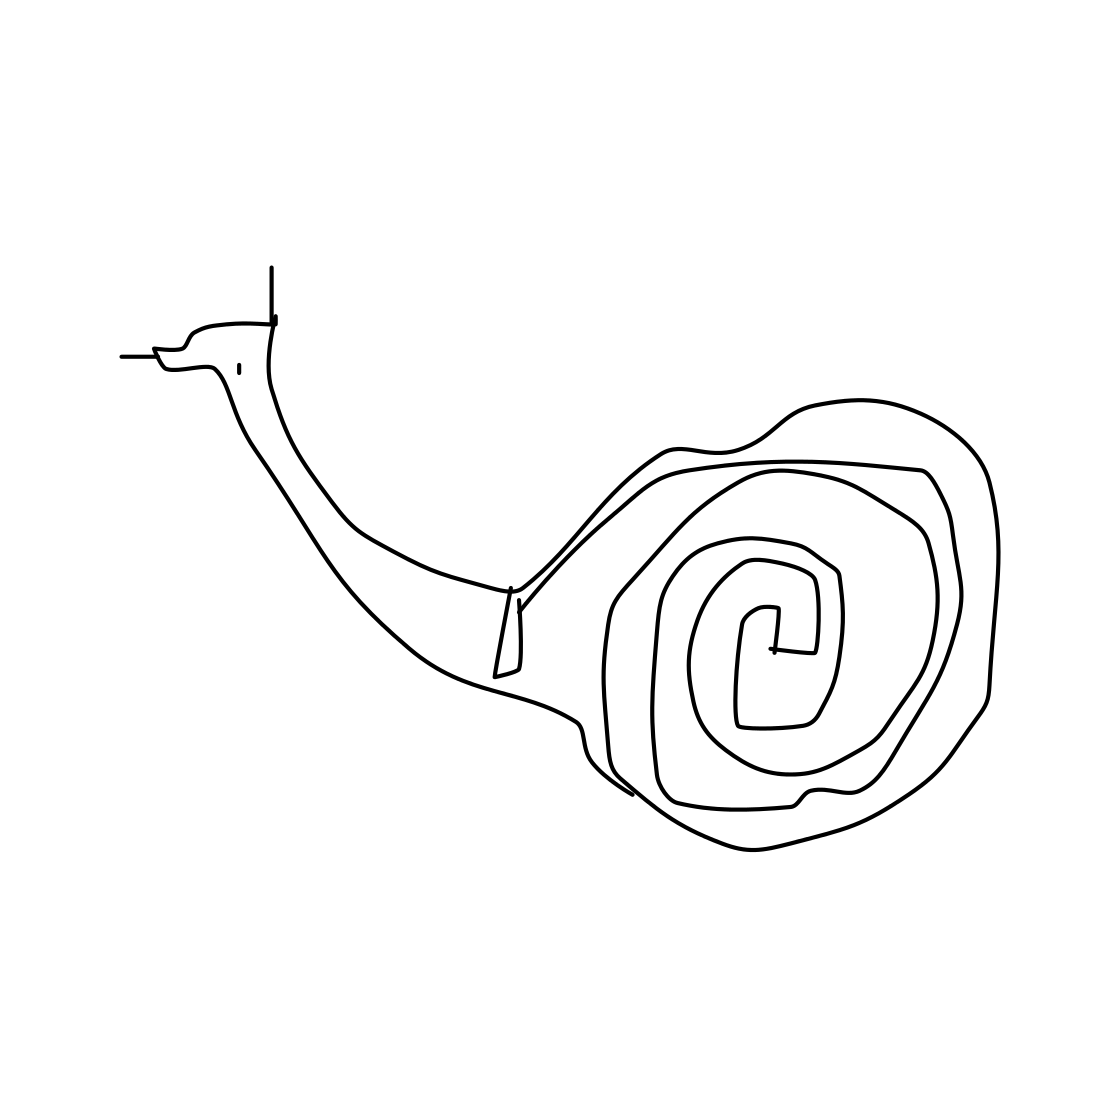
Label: snail